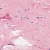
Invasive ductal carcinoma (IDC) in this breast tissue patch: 0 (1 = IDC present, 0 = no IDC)